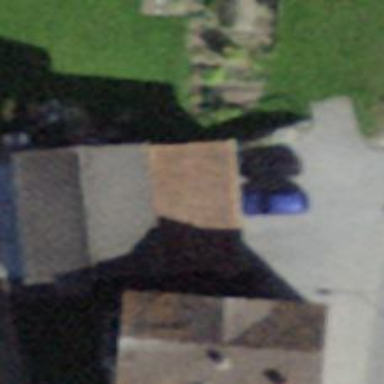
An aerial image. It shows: Simple and straightforward house.